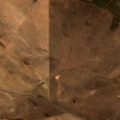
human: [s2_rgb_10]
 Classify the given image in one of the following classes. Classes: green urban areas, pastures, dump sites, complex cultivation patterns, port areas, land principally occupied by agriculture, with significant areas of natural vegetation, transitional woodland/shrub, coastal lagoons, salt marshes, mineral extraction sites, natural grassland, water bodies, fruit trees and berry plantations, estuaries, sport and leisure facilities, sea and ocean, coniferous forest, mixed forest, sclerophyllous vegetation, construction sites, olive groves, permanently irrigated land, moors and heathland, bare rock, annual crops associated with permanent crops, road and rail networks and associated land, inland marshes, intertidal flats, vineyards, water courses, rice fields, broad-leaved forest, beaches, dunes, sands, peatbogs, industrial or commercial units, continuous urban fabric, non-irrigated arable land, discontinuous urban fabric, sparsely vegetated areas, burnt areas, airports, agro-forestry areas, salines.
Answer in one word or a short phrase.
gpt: non-irrigated arable land, land principally occupied by agriculture, with significant areas of natural vegetation, sclerophyllous vegetation